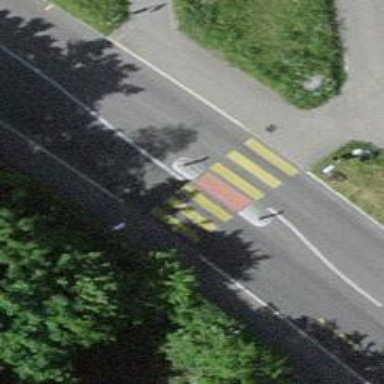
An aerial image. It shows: Marked crossing with pedestrian island.